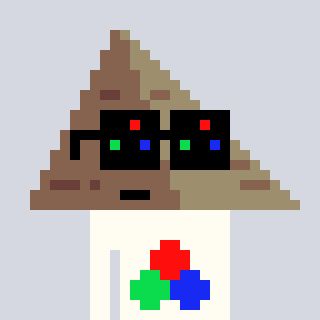
a pixel art character with square black sunglasses, a pyramid-shaped head and a grayscale-colored body on a cool background